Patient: sex M, age 23
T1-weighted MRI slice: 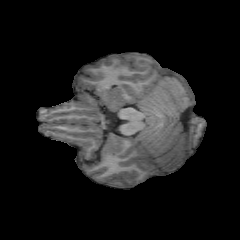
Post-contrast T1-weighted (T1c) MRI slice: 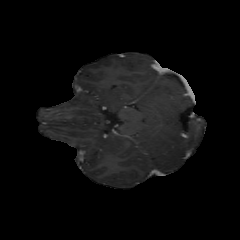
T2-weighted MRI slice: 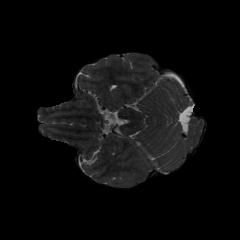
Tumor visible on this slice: no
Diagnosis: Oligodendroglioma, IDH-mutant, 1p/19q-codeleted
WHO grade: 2